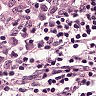
Metastatic tissue present: yes